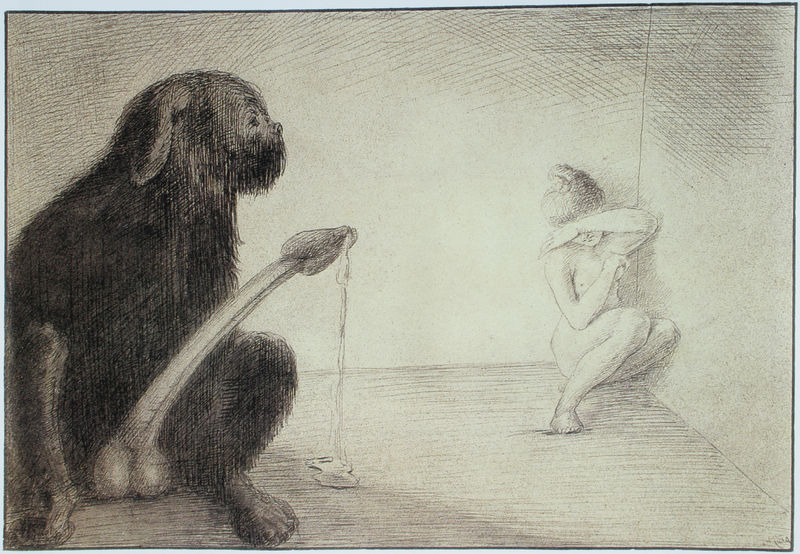
Titel: Geilheit
Künstler: Alfred Kubin
Standort: Freiburg
Institution: Privatbesitz
Schlagwörter: akt, fuß, körper, nackt, weiß, mädchen, sitzen, busen, frau, frisur, grau, haar, hell, licht, ohr, raum, schwarz, zeichnung, zimmer, blüte, dame, hund, tier, bart, wand, arm, arme, entsetzen, gesicht, pelz, rahmen, boden, sitzend, ohren, voyeur, affe, beine, fell, brüste, dutt, füße, papier, ecke, hocke, zimmerecke, haltung, grafik, linien, angst, gewalt, wild, steif, weiblich, pfoten, nackte, erotik, geschlecht, scham, flucht, versteckt, knochen, penis, linie, kauernd, traum, groß, hocken, sex, druck, schwarz-weiß, schraffur, radierung, stich, karrikatur, satire, furcht, verbergen, haarig, bleistift, kiste, urin, pfote, bedrohung, verdecken, dukel, männlich, schnauze, gier, lust, nackte frau, oelz, verstecken, scheu, rute, pfeil, phantasie, ungeheuer, tropfen, begehren, latte, monster, untier, bedrängnis, hoden, erregung, rüde, bedrängt, phallus, verhüllen, bestie, eichel, samen, auslauf, erregt, hodensack, ekel, porno, sexualität, pornographisch, obszön, verlangen, wollen, ängstlich, abscheu, ejakulat, ejakulation, ejakultion, erektion, orgasmus, samenerguss, samenflüssigkeit, sodomie, sperma, vergewaltigung, geil, ffrau, abwehrend, phallisch, gemächt, schw, verbirgt, sichen, triefend, phyllus, erguss